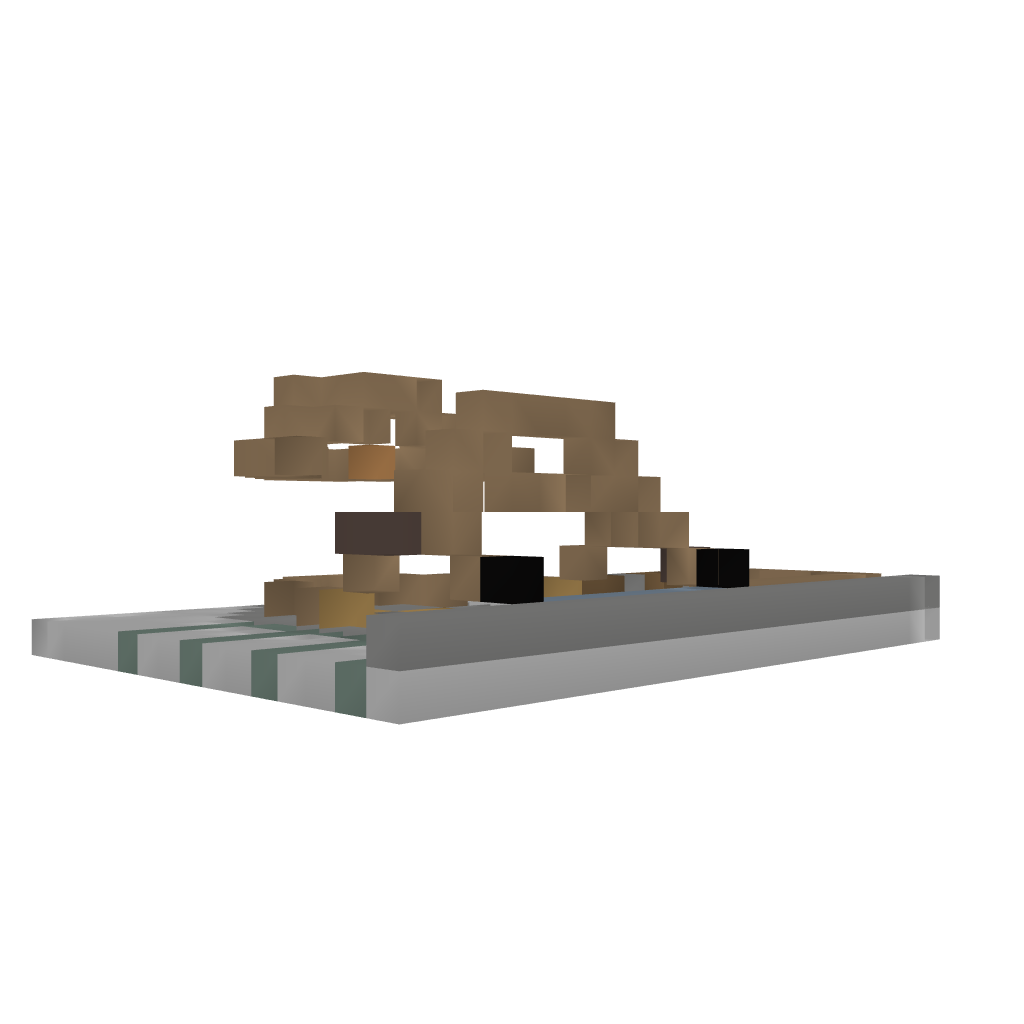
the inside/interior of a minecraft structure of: cool boat dock